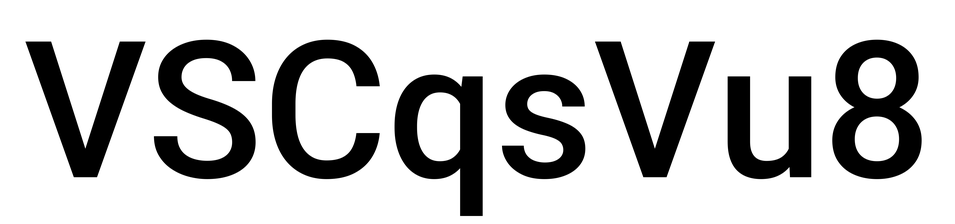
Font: Roboto_Medium